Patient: sex M, age 37
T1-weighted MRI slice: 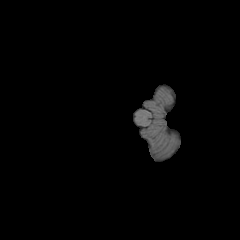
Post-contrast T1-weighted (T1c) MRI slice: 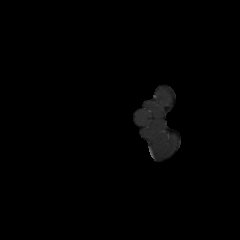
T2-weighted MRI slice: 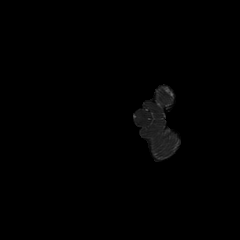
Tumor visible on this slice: no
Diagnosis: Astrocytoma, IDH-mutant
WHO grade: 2